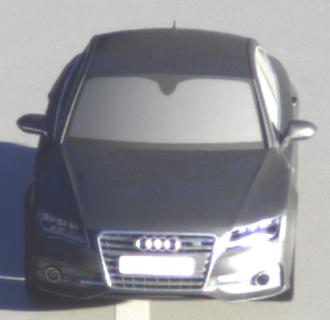
Make: Audi
Model: S7 Sportback cod
Detailed model: S7 (4G) Sportback
Model produced from: 2012/06
Model produced until: 2014/05
Doors: 5
Color: gray
Road condition: wet road
Daytime: sunrise or sunset
Contrast: high contrast